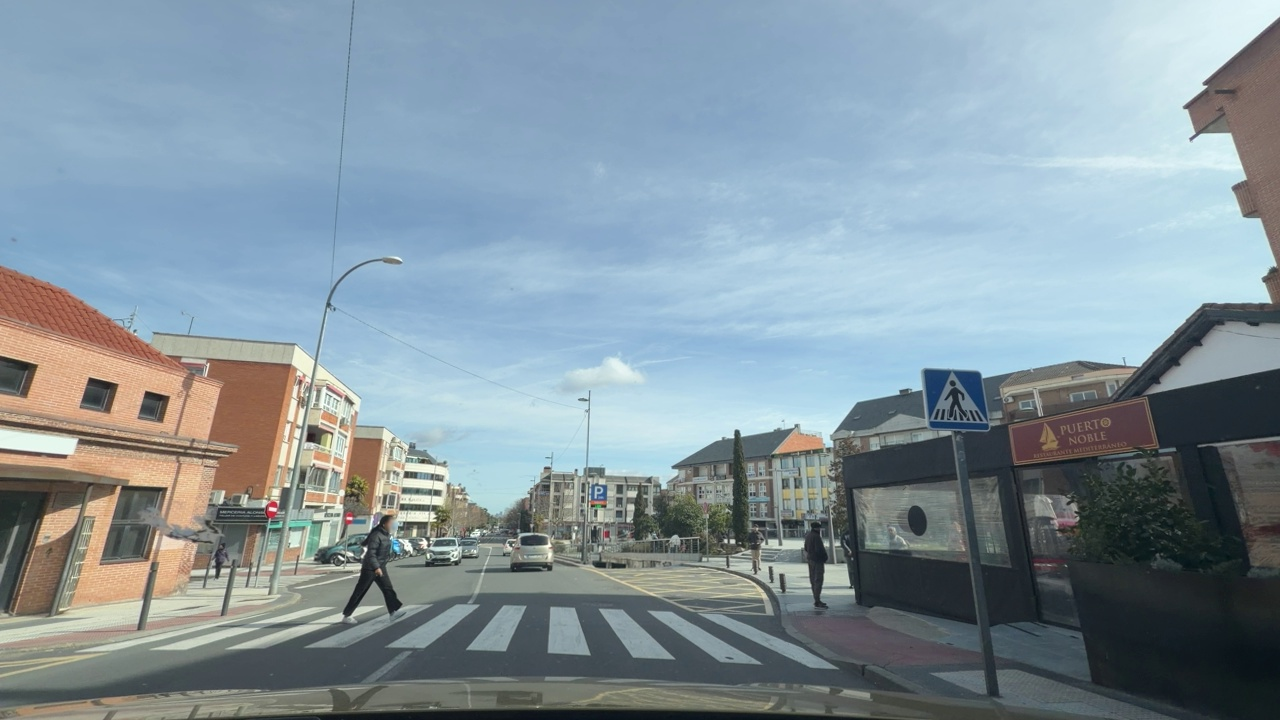
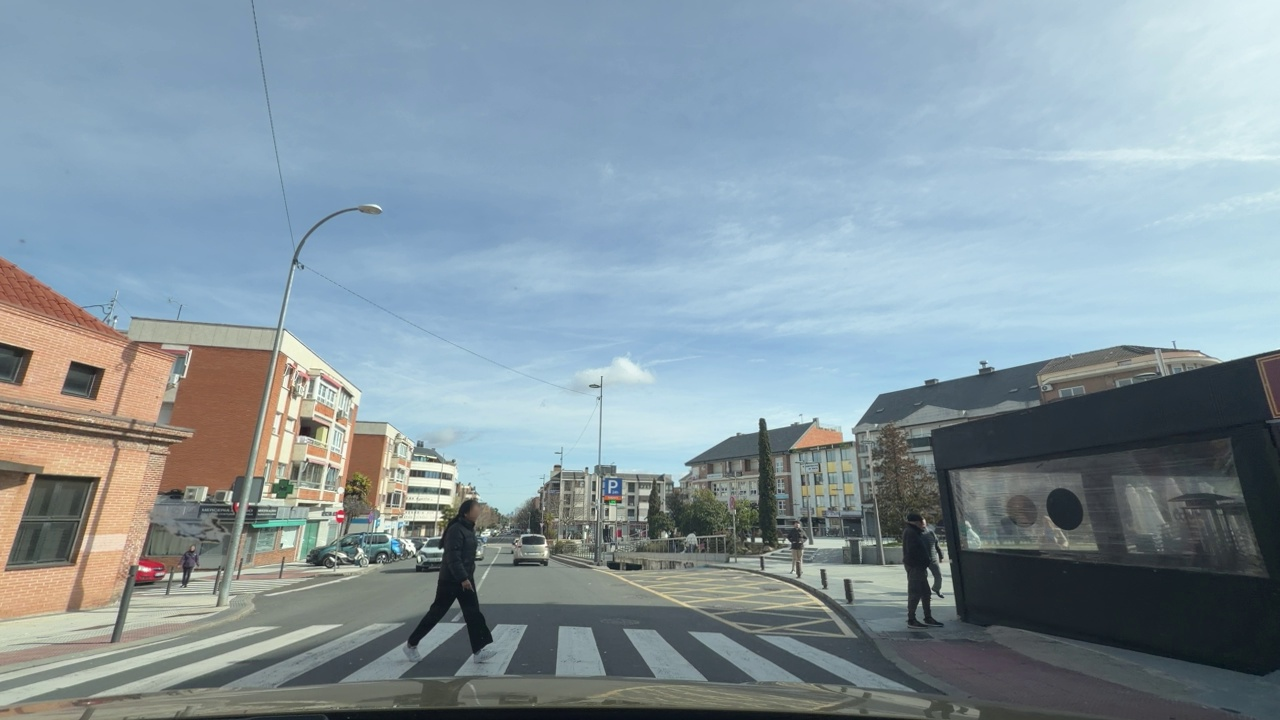
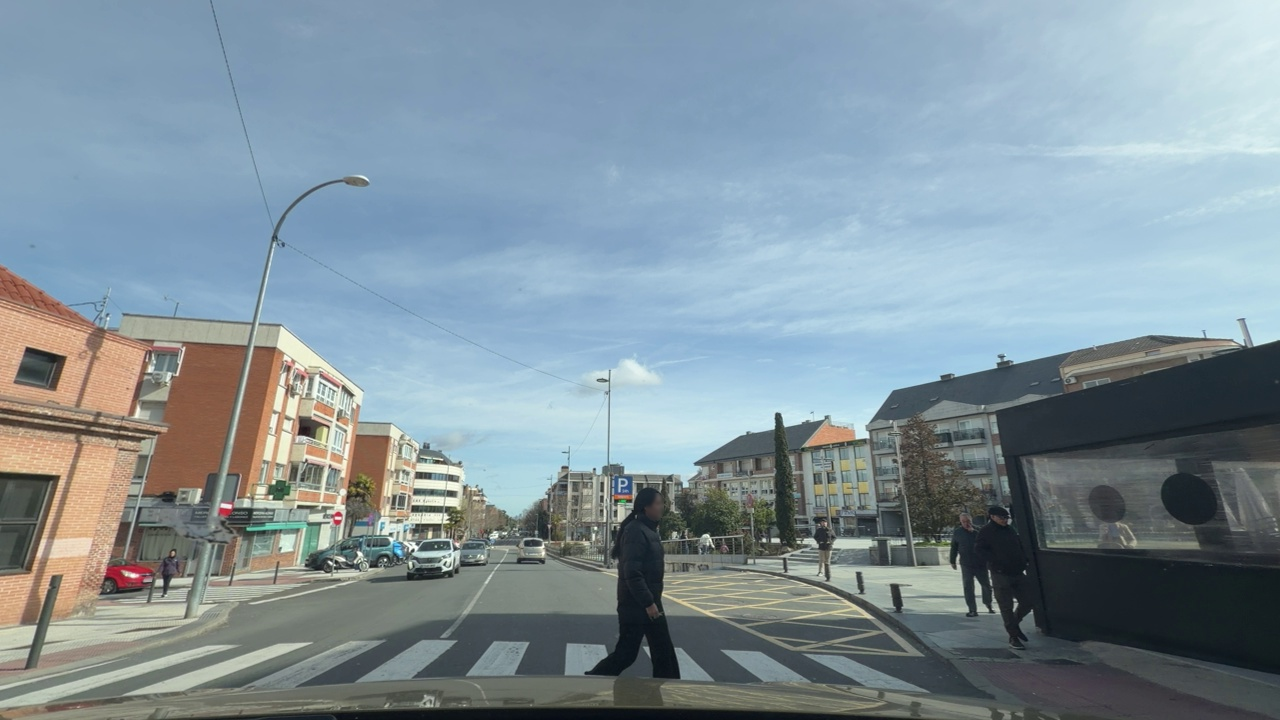
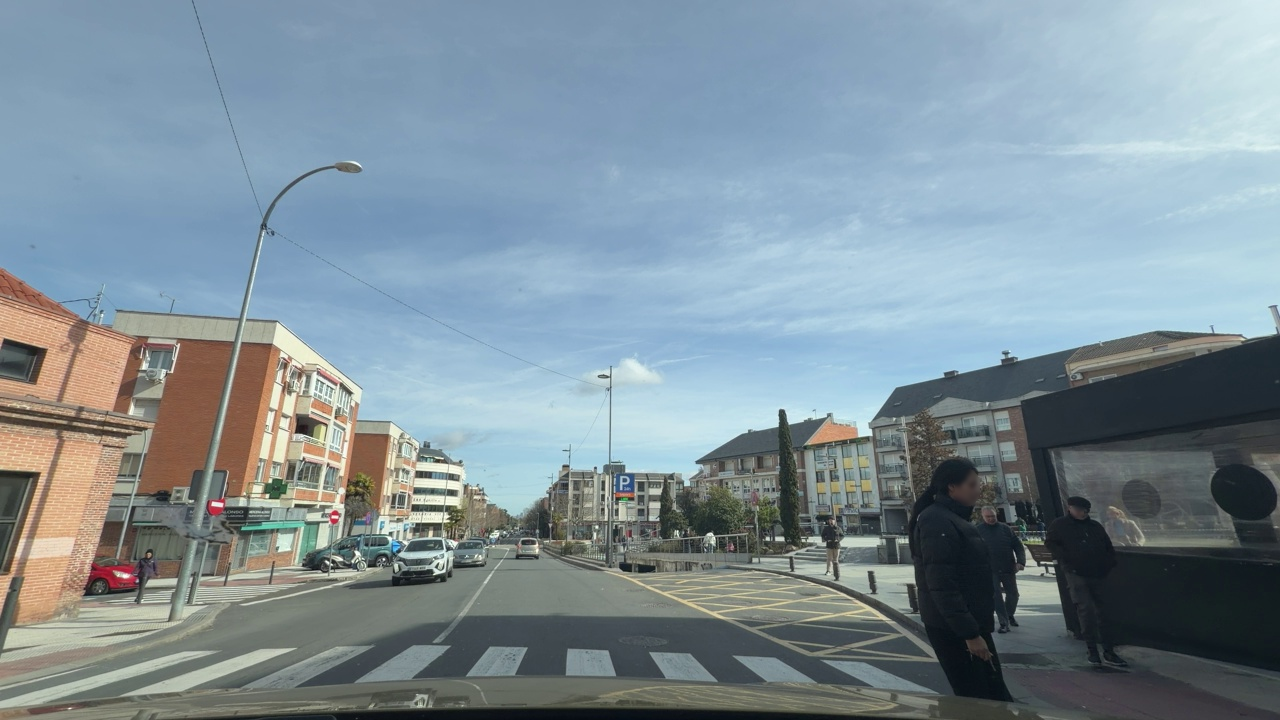
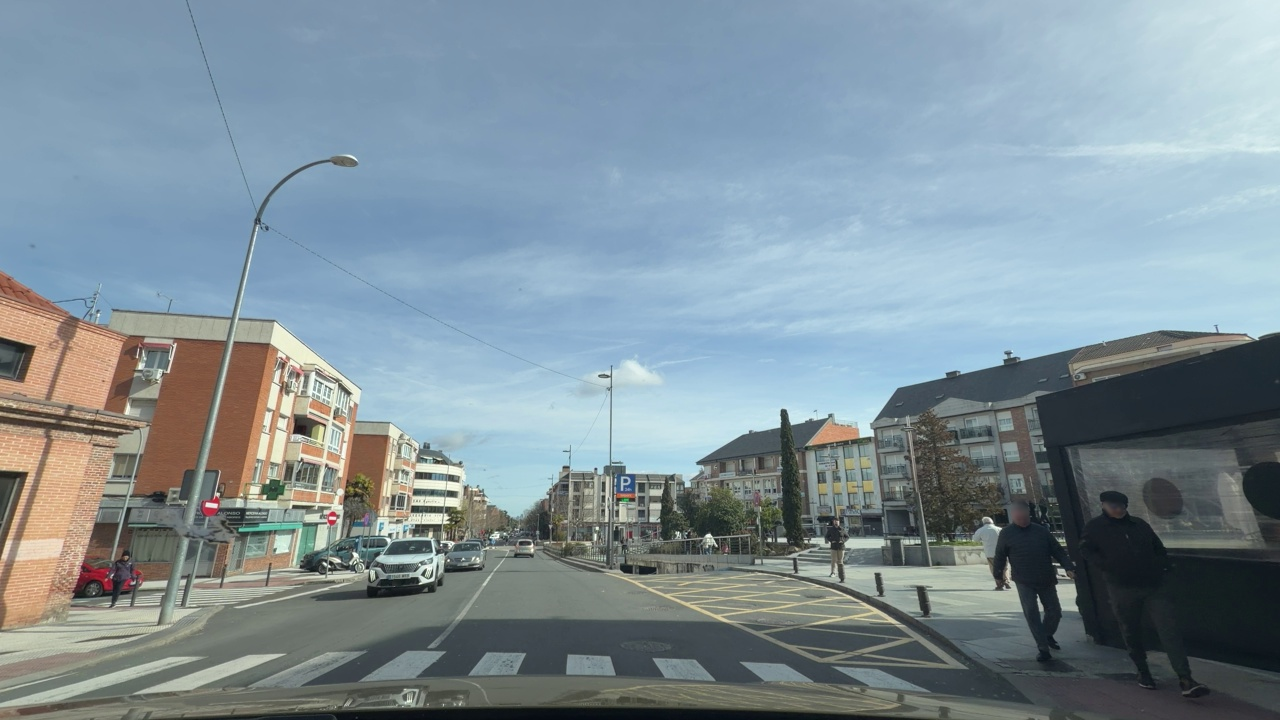
Situation: Crossing object
Question: Is there any discontinuity in the ego lane ahead?
Answer: Yes
Reasoning: There's a crosswalk interrupting the ego lane ahead.

Situation: Crossing object
Question: Is any vehicle or pedestrian crossing the path of the ego vehicle from a different direction?
Answer: Yes
Reasoning: There is a pedestrian crossing from left to right.

Situation: Crossing object
Question: Is there a vehicle ahead in the ego lane traveling in the same direction as the ego vehicle?
Answer: Yes
Reasoning: There is a vehicle ahead of the ego vehicle moving in the same direction.

Situation: Crossing object
Question: Is there any crossing object in the ego lane ahead?
Answer: Yes
Reasoning: There's a pedestrian crossing in the perpendicular direction of the ego vehicle.